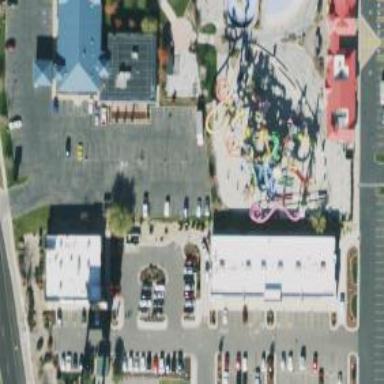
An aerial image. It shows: Water slide attraction.